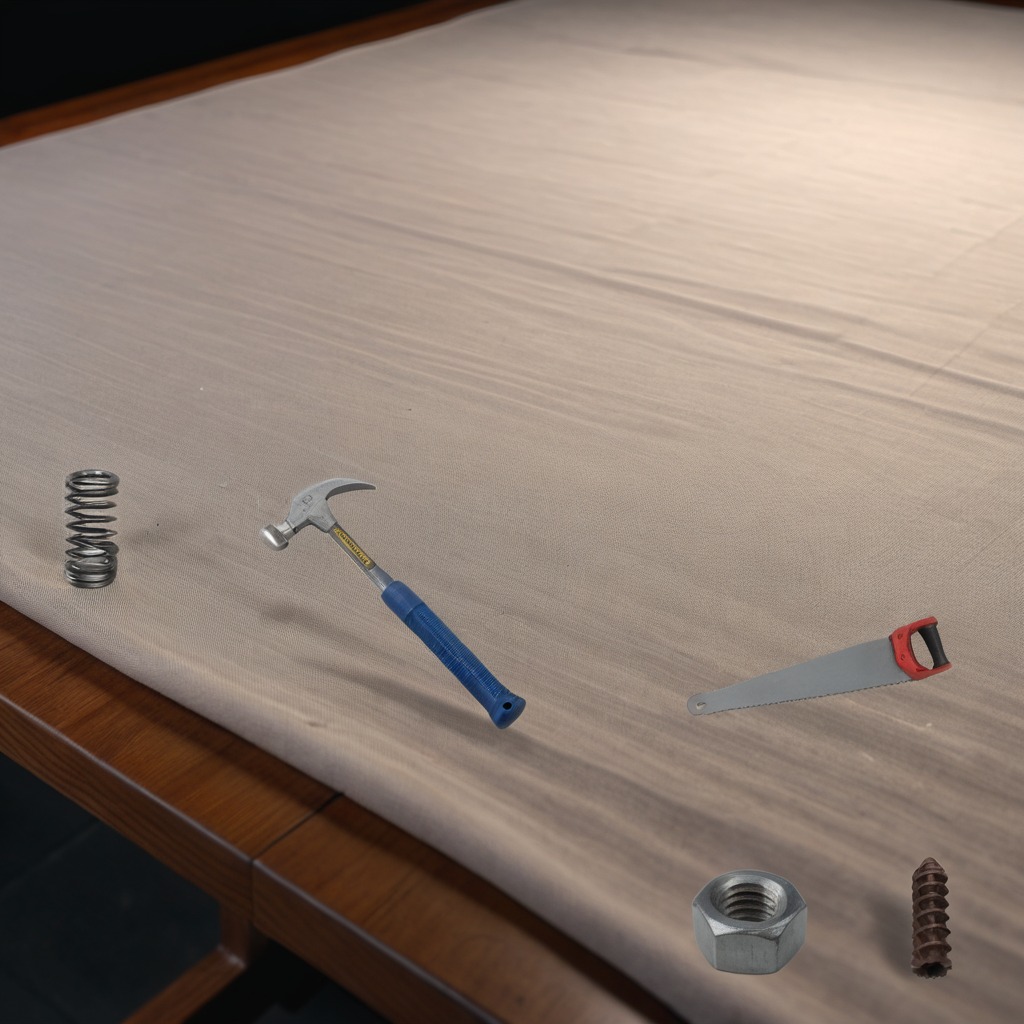
A hammer, a metal machine screw, a coiled metal spring, a handheld metal saw, and a metal nut are lying on a wooden table.